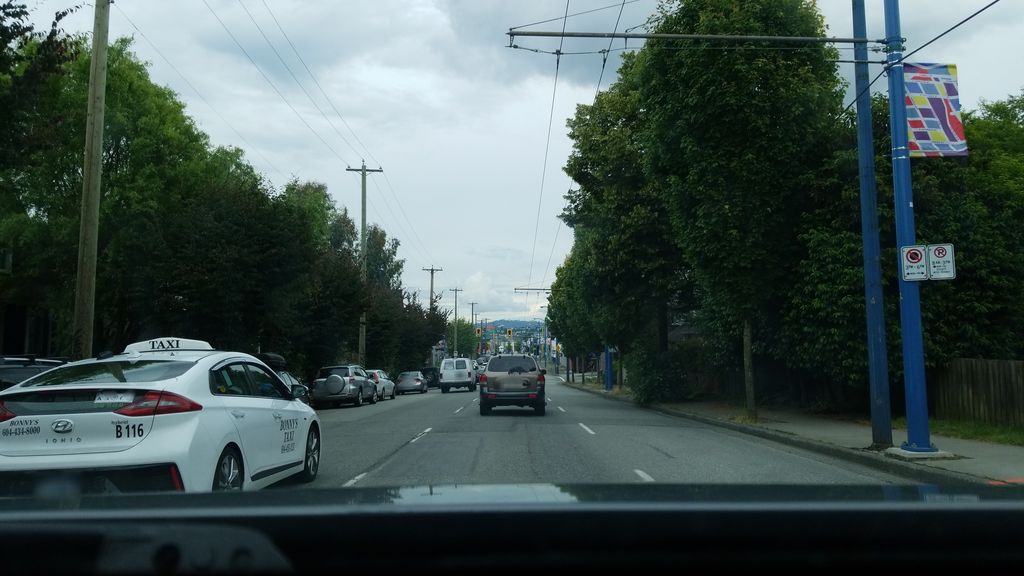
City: vancouver